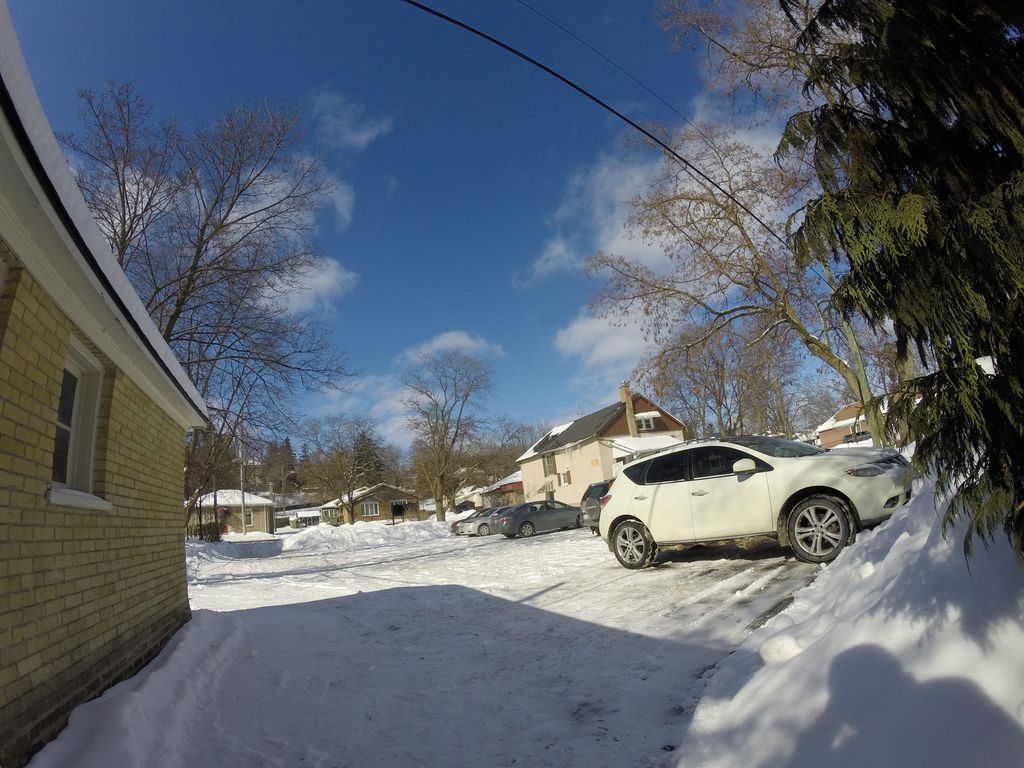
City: kitchener-waterloo